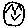
Label: smiley face